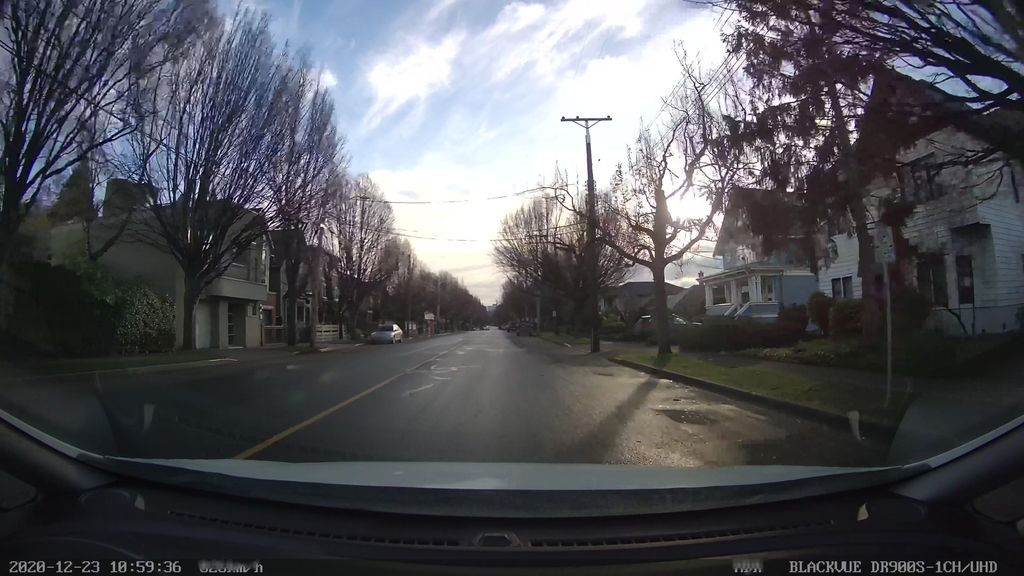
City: victoria